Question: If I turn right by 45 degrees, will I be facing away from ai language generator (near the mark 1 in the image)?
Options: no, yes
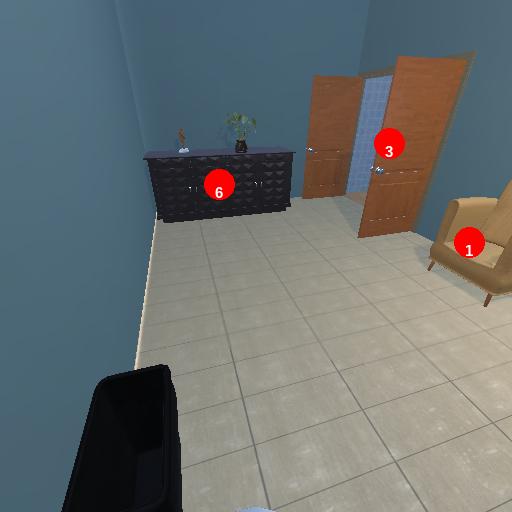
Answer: no